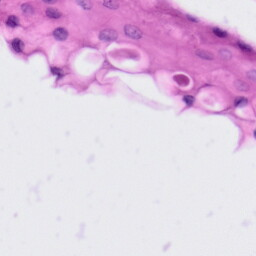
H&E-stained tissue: Tonsil